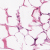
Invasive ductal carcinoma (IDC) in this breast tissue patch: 0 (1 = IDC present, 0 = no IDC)